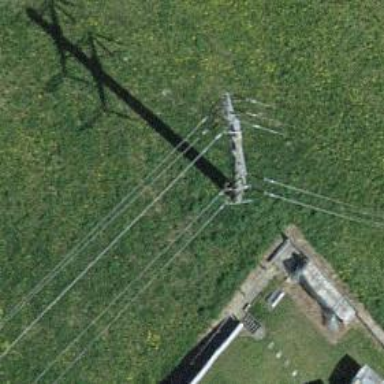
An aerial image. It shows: Concrete power tower.